Aerial crown-view tile of a tropical tree (Barro Colorado Island, Panama), acquired 20240918:
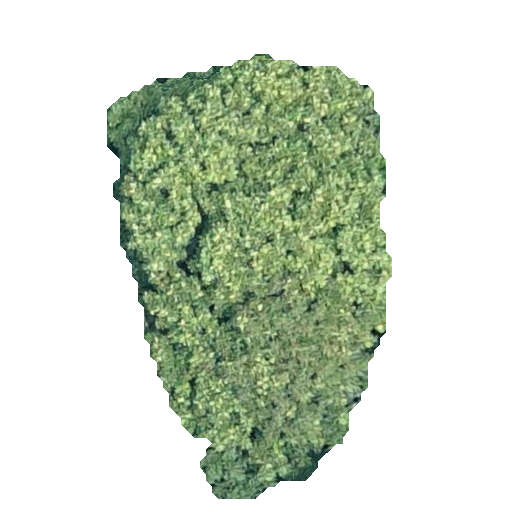
Species: Dipteryx oleifera
GBIF accepted scientific name: Dipteryx oleifera
Crown area: 146.262 m²